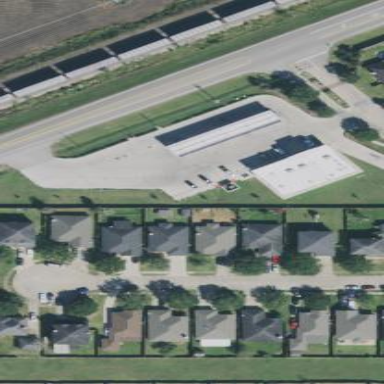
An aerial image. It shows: Convenience shop.